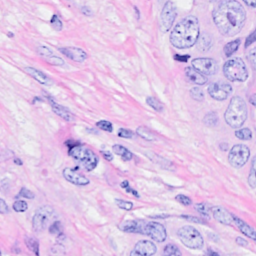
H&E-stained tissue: Breast